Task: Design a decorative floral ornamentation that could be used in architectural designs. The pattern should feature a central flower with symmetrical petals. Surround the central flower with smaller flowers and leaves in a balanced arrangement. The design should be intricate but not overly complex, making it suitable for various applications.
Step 585:
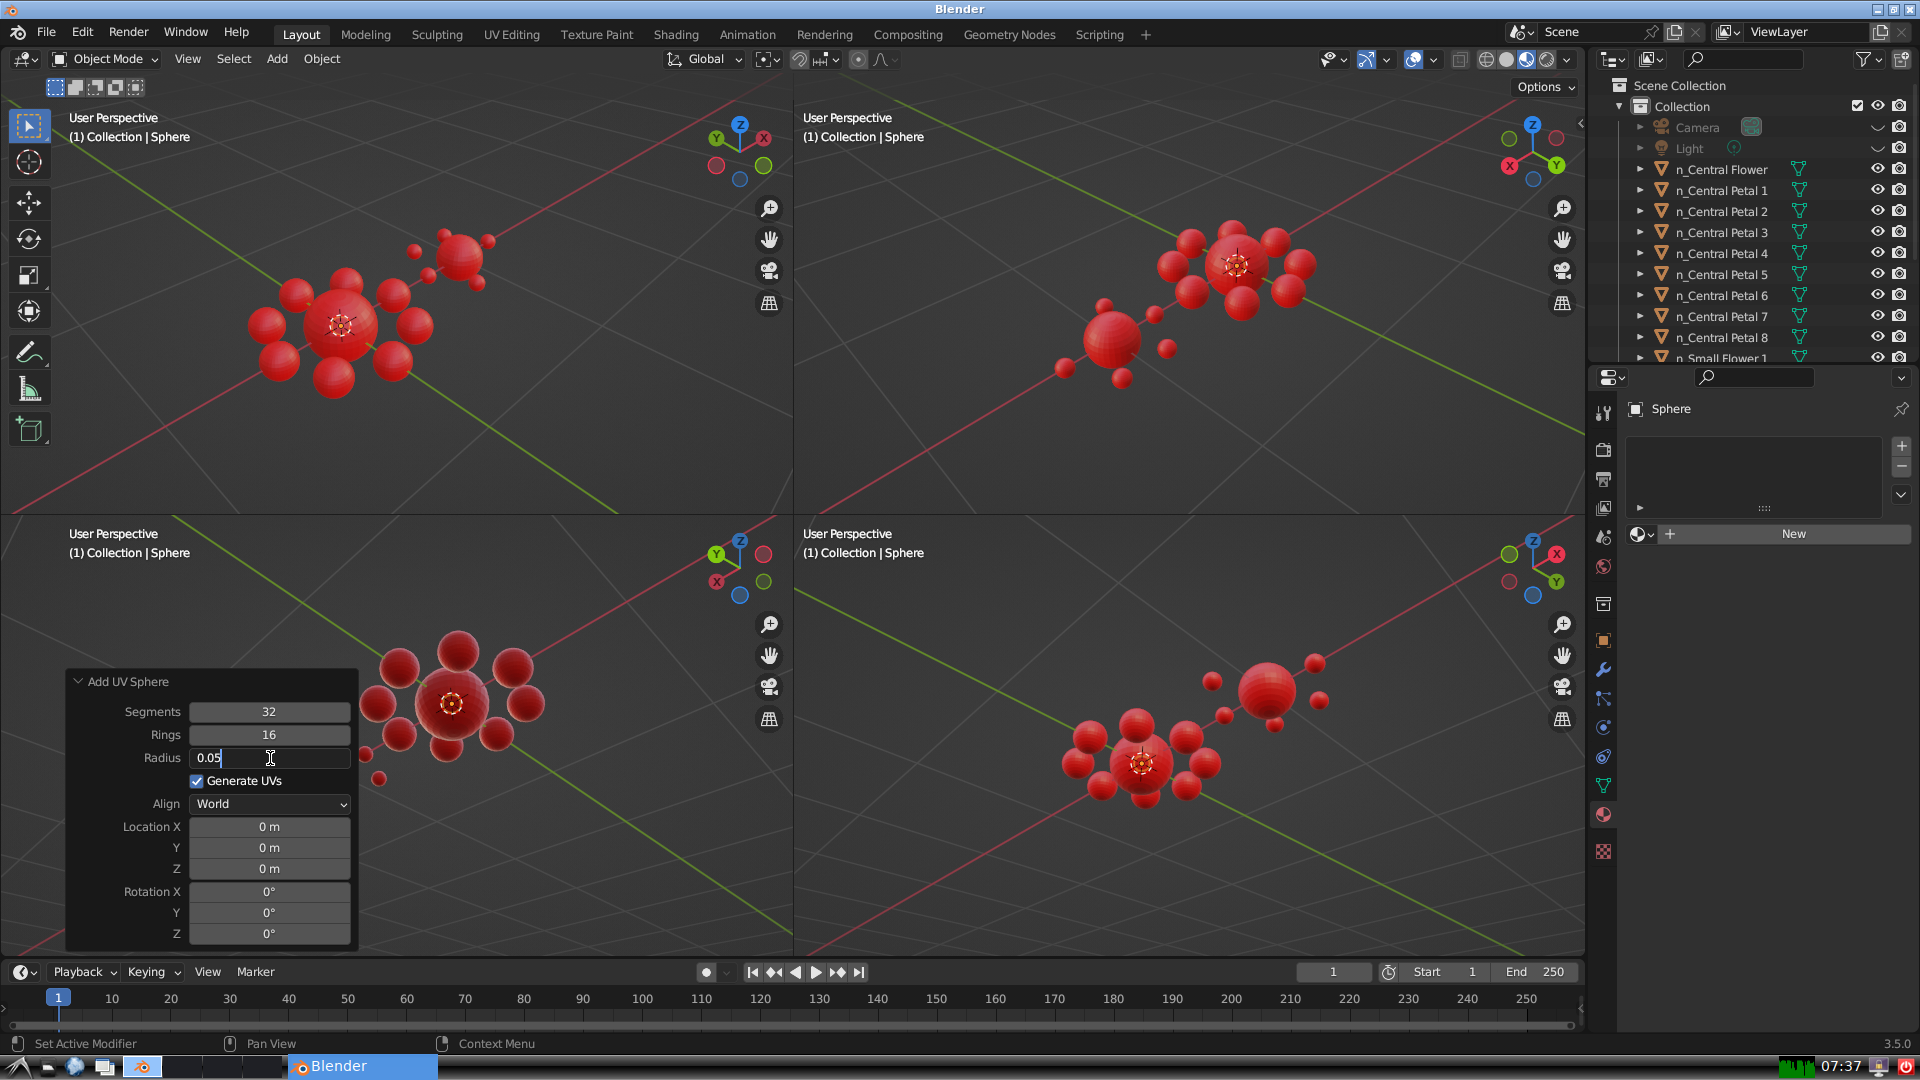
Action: {"key_press": ['Return']}